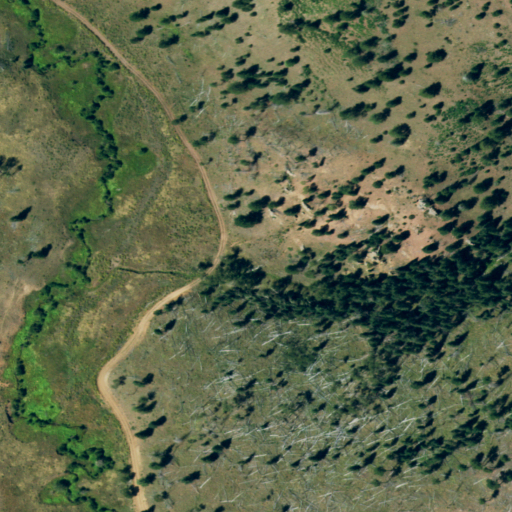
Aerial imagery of valley in Colorado named Flume Gulch containing shrub, herbaceous wetlands, grassland, evergreen forest, mixed forest, woody wetlands, and deciduous forest